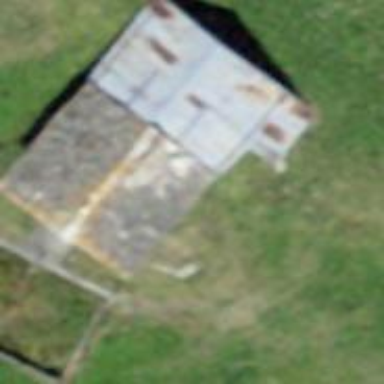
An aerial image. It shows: Farm building.